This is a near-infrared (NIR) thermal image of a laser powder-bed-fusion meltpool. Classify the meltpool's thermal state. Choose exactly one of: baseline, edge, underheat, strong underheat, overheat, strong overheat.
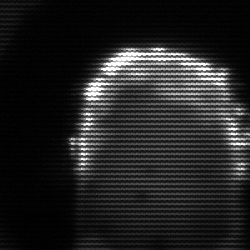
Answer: baseline